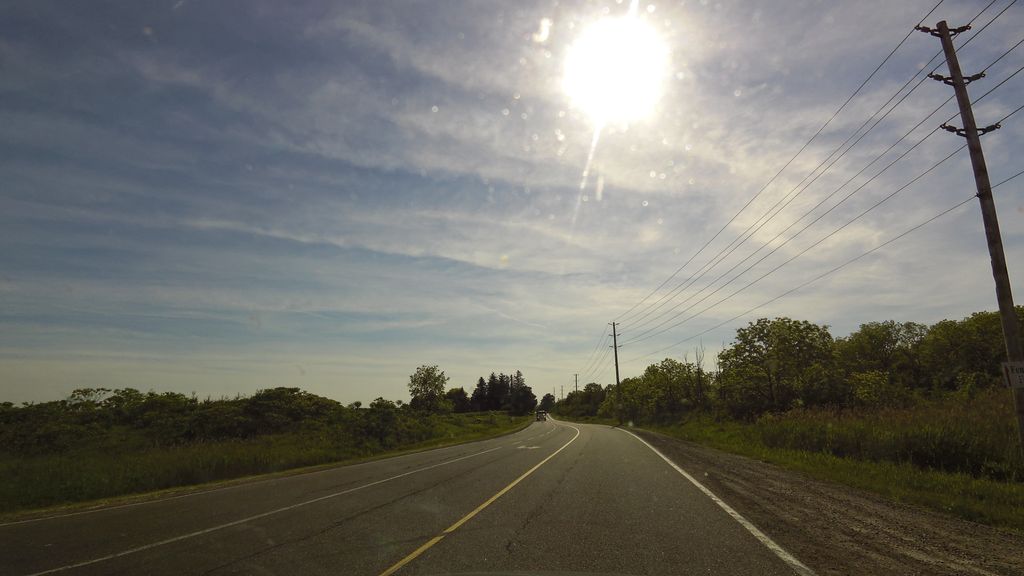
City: hamilton